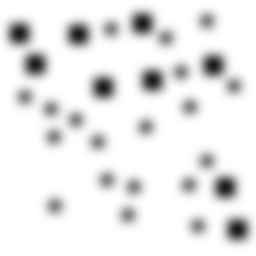
Squares: 9
Triangles: 0
Stars: 19
Total shapes: 28